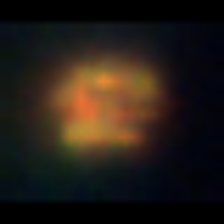
Taxon: Unknown_phyto
Group: Unknown